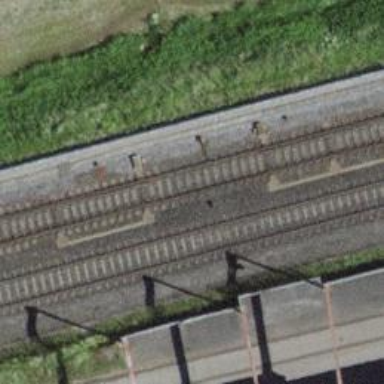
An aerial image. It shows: Railway switch.